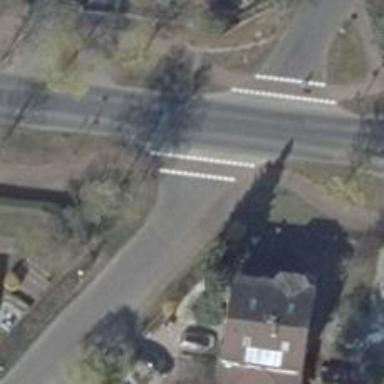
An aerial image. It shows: Road with "give way" sign.